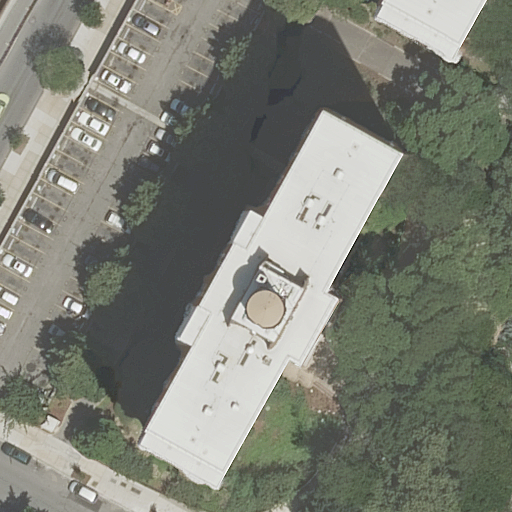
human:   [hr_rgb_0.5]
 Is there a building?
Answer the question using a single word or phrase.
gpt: yes

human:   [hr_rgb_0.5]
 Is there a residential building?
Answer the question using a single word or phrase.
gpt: yes

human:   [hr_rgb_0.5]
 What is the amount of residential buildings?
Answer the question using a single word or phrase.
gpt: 3

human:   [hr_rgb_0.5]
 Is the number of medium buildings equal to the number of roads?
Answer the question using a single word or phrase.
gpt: no

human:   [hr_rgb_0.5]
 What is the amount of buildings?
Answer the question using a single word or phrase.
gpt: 3

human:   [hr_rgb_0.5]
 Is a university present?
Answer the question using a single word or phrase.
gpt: yes

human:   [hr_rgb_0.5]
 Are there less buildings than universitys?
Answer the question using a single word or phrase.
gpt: no

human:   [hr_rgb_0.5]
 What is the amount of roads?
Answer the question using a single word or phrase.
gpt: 3

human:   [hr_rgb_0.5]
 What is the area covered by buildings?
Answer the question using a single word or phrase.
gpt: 4383m2

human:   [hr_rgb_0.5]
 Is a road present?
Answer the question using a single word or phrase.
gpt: yes

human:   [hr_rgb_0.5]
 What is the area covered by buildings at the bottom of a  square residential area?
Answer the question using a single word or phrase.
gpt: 0m2

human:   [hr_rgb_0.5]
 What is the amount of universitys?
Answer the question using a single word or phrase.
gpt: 1

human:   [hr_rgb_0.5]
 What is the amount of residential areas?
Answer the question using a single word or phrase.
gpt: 1

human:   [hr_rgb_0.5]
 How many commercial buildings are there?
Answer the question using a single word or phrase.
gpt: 0

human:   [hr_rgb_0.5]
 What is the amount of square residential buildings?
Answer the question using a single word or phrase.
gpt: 0

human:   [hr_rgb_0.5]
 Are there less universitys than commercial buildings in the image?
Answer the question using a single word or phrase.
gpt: no

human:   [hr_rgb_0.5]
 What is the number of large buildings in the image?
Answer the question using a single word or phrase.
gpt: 3

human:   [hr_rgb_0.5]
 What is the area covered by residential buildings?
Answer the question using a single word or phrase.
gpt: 4383m2

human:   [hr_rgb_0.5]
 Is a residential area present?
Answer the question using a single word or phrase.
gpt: yes

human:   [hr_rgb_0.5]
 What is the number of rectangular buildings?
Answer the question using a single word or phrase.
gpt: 1

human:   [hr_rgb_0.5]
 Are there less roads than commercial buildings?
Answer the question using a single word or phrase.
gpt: no

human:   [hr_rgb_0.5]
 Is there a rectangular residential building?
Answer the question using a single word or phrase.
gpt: yes

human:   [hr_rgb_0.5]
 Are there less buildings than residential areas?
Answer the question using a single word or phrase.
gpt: no

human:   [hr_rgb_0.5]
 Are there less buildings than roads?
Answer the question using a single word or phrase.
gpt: no

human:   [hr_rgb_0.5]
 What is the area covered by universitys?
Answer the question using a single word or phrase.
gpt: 61m2

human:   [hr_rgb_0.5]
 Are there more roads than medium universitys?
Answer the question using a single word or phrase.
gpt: yes

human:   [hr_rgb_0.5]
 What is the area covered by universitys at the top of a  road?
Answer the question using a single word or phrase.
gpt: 0m2

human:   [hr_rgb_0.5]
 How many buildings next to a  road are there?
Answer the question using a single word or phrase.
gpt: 3

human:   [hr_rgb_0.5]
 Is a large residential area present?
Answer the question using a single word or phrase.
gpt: yes

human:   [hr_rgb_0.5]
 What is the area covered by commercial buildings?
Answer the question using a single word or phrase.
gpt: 0m2

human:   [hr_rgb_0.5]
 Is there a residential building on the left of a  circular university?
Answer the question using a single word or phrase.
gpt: no

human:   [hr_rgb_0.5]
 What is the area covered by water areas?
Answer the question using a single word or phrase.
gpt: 0m2

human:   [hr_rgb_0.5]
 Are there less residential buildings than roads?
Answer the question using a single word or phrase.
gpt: no

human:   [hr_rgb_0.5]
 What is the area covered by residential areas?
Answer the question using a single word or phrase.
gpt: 10538m2

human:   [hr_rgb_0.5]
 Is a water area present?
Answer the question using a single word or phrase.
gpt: no

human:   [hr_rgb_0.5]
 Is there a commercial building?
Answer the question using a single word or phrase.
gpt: no

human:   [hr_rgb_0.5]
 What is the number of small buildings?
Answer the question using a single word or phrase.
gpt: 0

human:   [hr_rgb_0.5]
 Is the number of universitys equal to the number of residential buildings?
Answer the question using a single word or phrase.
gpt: no

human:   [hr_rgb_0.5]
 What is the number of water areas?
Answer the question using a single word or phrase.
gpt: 0

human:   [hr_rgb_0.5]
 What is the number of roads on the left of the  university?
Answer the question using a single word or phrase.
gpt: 1

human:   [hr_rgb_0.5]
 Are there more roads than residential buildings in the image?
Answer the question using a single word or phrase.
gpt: no

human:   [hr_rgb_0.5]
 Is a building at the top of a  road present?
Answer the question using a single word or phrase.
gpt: yes

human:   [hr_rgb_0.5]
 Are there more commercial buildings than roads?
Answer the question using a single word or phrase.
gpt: no

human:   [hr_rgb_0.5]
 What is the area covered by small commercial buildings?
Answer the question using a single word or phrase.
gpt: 0m2

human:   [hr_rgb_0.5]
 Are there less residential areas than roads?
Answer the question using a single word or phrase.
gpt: yes

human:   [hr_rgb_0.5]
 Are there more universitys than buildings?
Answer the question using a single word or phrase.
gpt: no

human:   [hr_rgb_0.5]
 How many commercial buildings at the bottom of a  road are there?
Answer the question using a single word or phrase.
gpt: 0

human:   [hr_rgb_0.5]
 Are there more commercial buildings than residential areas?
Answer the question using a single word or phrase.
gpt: no

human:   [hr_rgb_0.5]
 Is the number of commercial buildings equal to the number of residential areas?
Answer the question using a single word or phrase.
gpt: no

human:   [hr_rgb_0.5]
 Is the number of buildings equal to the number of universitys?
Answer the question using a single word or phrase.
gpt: no

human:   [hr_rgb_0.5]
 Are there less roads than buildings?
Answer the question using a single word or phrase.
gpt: no

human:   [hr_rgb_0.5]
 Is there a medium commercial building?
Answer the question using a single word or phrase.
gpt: no

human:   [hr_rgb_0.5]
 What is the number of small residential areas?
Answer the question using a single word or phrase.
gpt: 0

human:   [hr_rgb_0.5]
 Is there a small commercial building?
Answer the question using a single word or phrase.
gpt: no

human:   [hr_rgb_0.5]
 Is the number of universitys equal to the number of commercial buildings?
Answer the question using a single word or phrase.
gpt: no

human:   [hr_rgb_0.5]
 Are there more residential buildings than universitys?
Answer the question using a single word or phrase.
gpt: yes

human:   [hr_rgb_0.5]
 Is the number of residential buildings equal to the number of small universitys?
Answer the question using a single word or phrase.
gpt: no

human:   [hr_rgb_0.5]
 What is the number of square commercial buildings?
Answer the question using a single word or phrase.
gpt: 0

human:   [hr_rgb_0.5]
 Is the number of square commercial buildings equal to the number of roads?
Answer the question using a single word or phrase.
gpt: no

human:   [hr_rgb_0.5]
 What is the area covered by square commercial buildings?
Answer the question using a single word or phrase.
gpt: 0m2

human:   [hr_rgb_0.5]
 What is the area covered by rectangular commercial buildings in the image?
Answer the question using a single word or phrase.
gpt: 0m2

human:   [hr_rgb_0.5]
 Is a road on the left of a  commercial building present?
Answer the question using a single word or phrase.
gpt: no

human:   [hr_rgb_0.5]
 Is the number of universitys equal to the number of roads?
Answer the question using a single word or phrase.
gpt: no

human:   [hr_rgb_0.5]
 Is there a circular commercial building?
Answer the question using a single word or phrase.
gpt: no